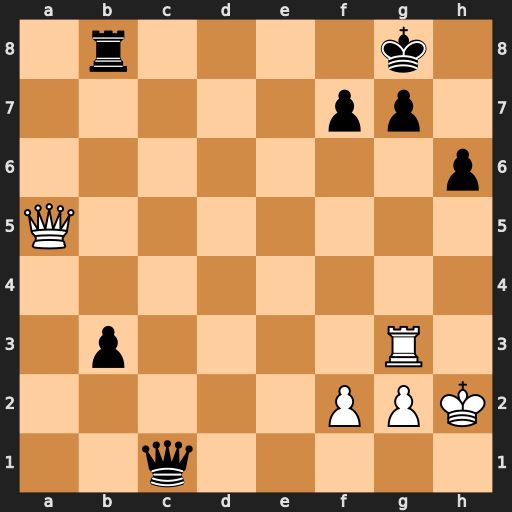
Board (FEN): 1r4k1/5pp1/7p/Q7/8/1p4R1/5PPK/2q5
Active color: w
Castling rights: -
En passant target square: -
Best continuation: Qe5 g5 Qxb8+